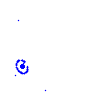
Particle: electron